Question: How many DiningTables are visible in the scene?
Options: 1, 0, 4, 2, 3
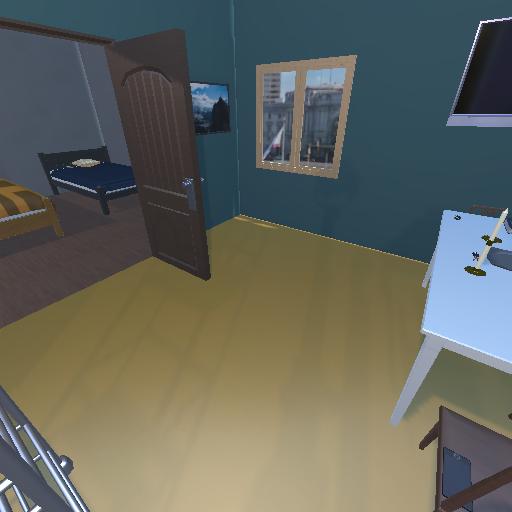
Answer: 1